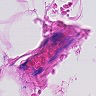
Metastatic tissue present: no